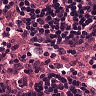
Metastatic tissue present: no